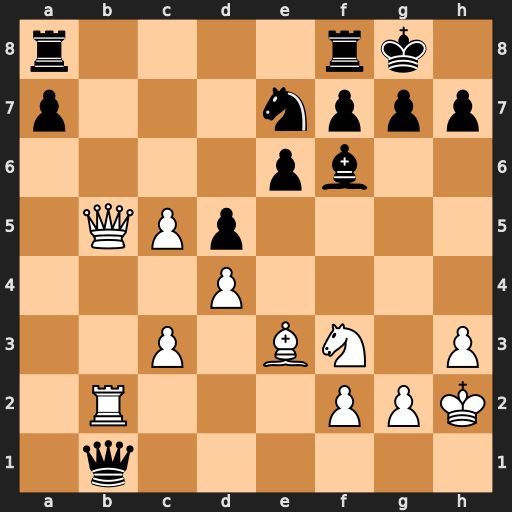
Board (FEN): r4rk1/p3nppp/4pb2/1QPp4/3P4/2P1BN1P/1R3PPK/1q6
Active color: w
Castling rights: -
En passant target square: -
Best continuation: Rxb1